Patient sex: M
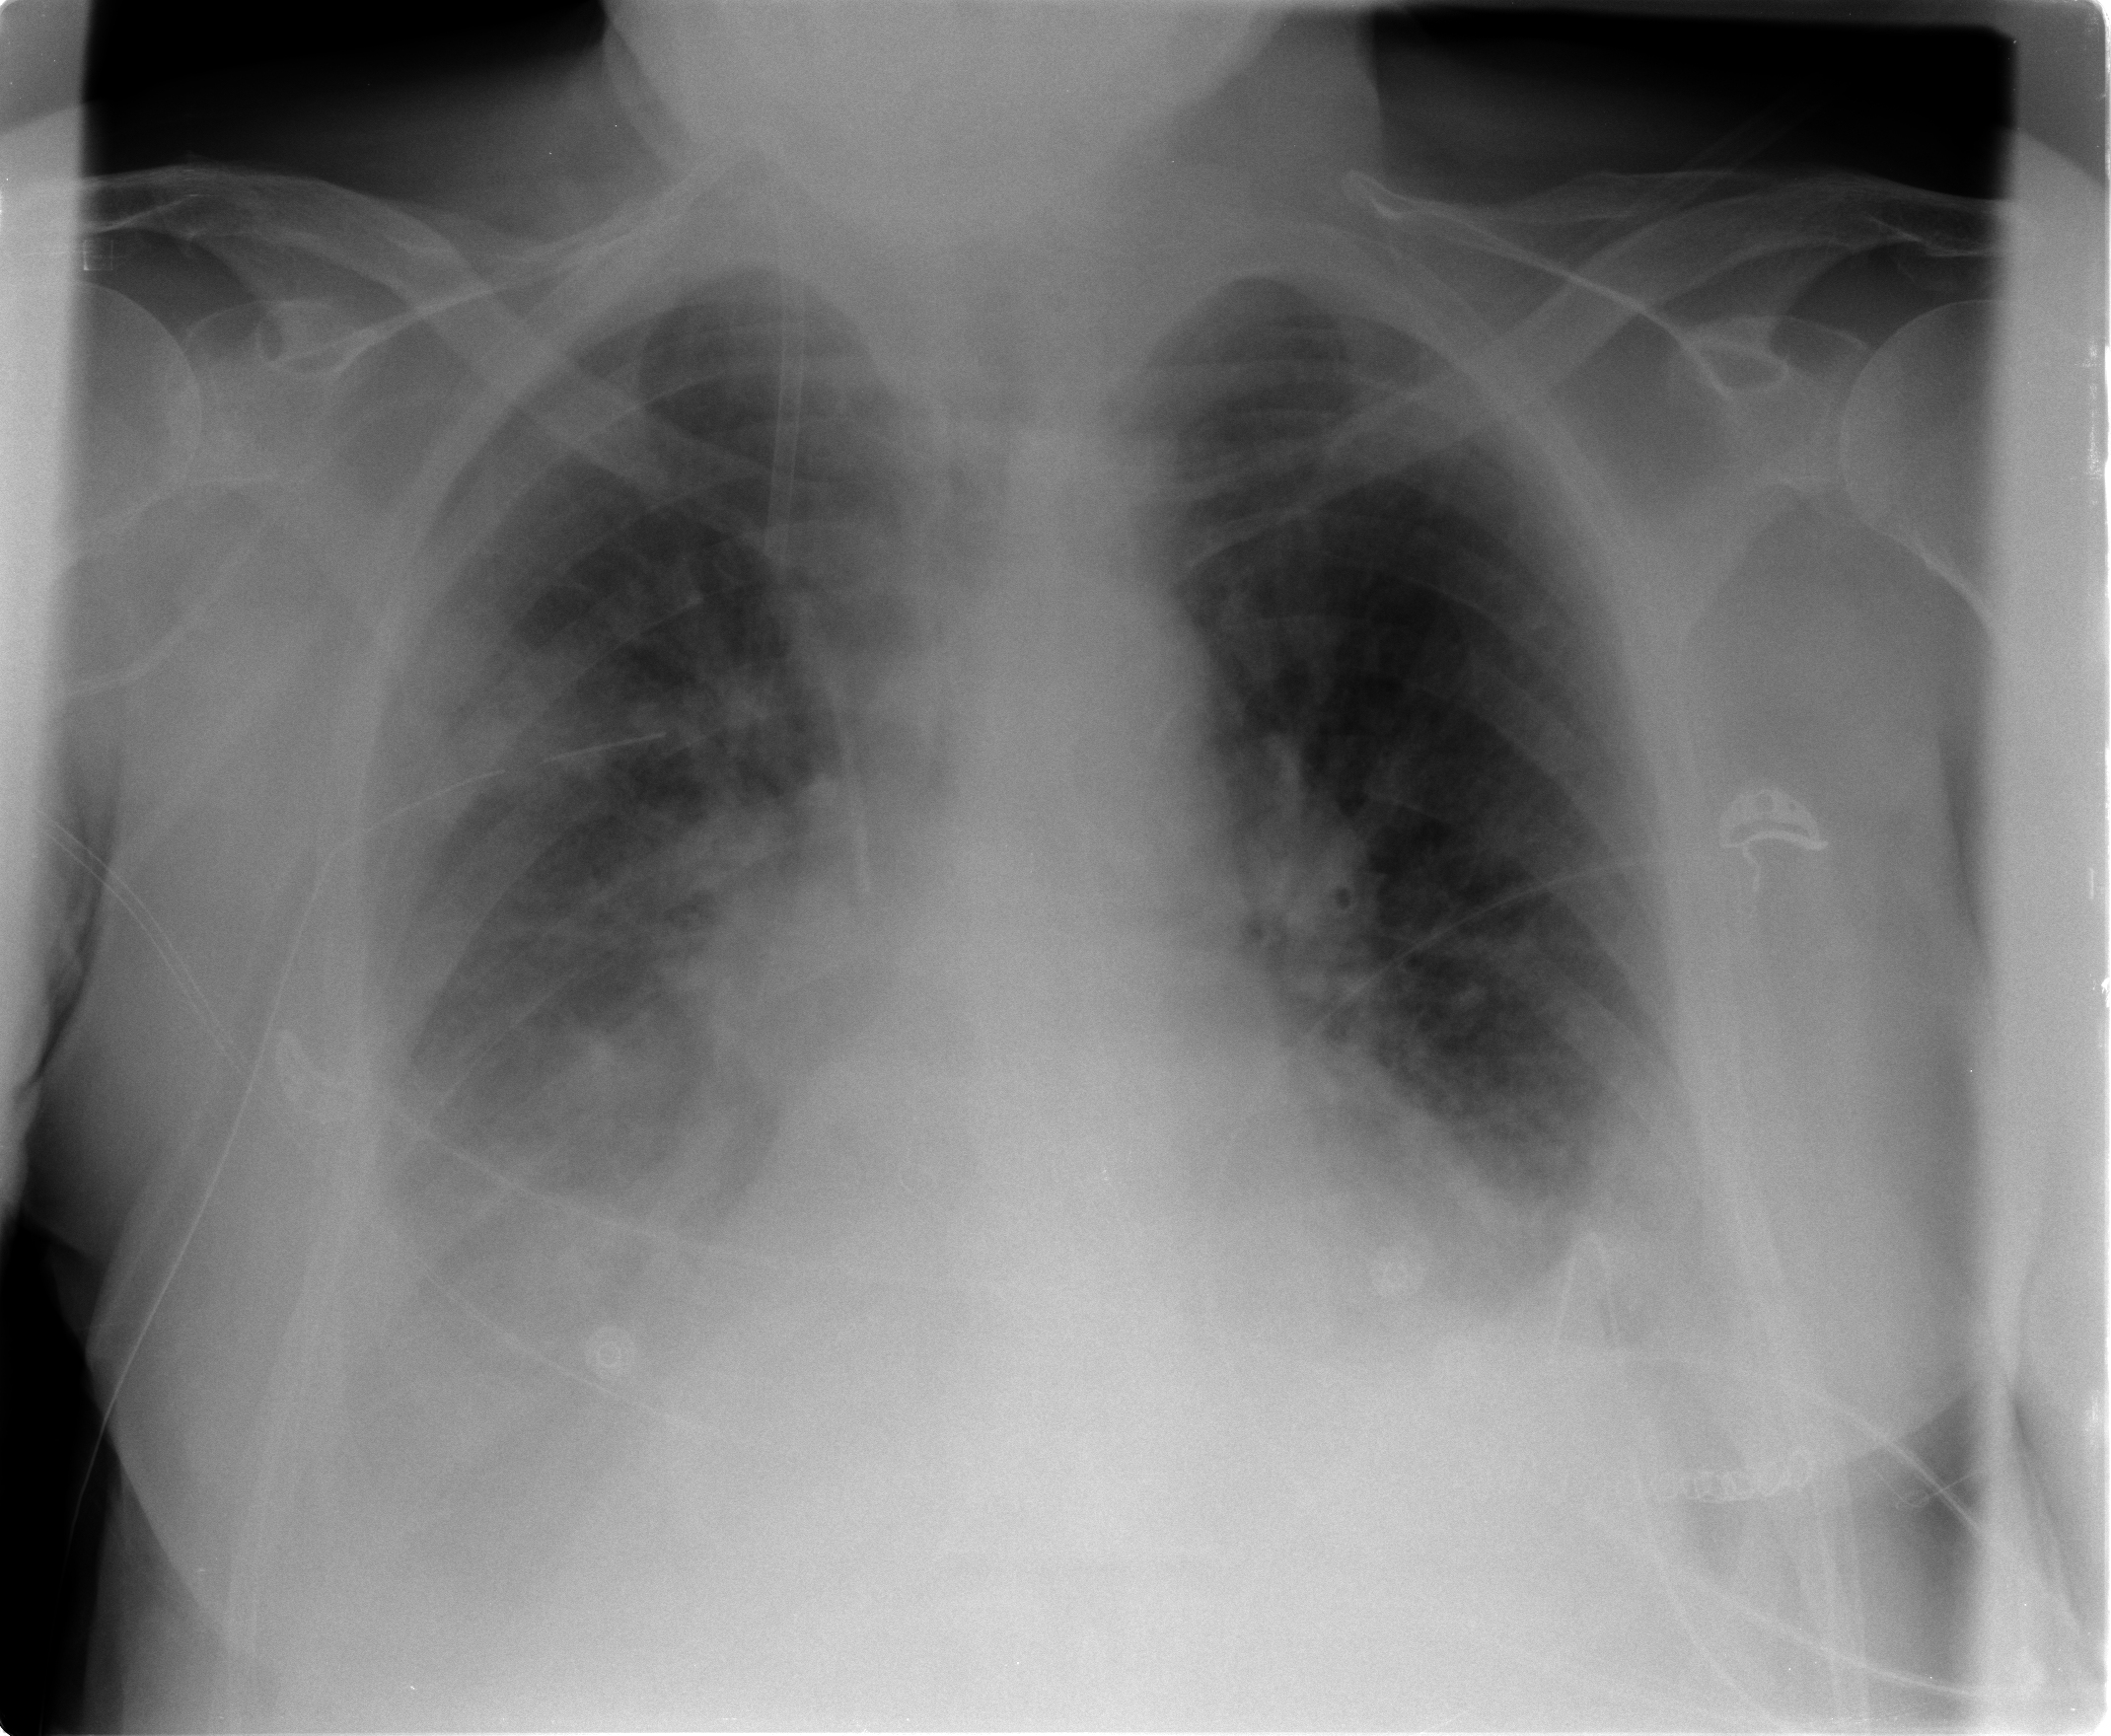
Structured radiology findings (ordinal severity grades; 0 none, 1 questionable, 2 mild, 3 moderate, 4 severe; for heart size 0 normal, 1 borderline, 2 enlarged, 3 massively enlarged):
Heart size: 2
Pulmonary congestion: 3
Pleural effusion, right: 3
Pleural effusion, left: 2
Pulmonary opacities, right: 2
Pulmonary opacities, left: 2
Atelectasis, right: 3
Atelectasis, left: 3